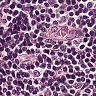
Metastatic tissue present: no